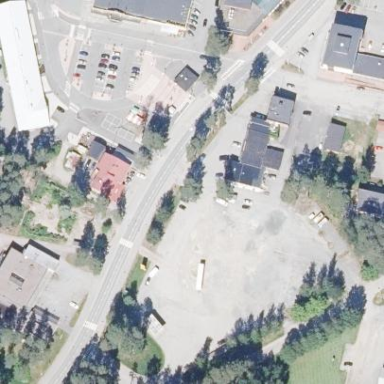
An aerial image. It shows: Retail area.